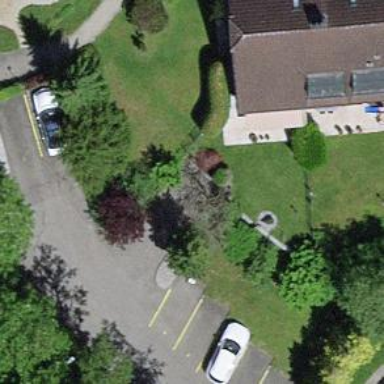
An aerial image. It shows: Parking entrance.